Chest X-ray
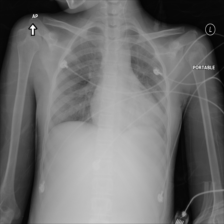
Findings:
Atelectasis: negative
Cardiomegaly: negative
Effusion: negative
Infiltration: negative
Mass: negative
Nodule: negative
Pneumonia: negative
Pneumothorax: negative
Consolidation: negative
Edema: negative
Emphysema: negative
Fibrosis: negative
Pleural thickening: negative
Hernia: negative